Question: I am trying to run a dynamic web project using maven and spring. I have a code which uses the jquery-1.7.1.min.js. But i see compile errors in the file. The following is the screen shot of the errors.
Did any one got this same problem ever or know how to fix it

Thanks
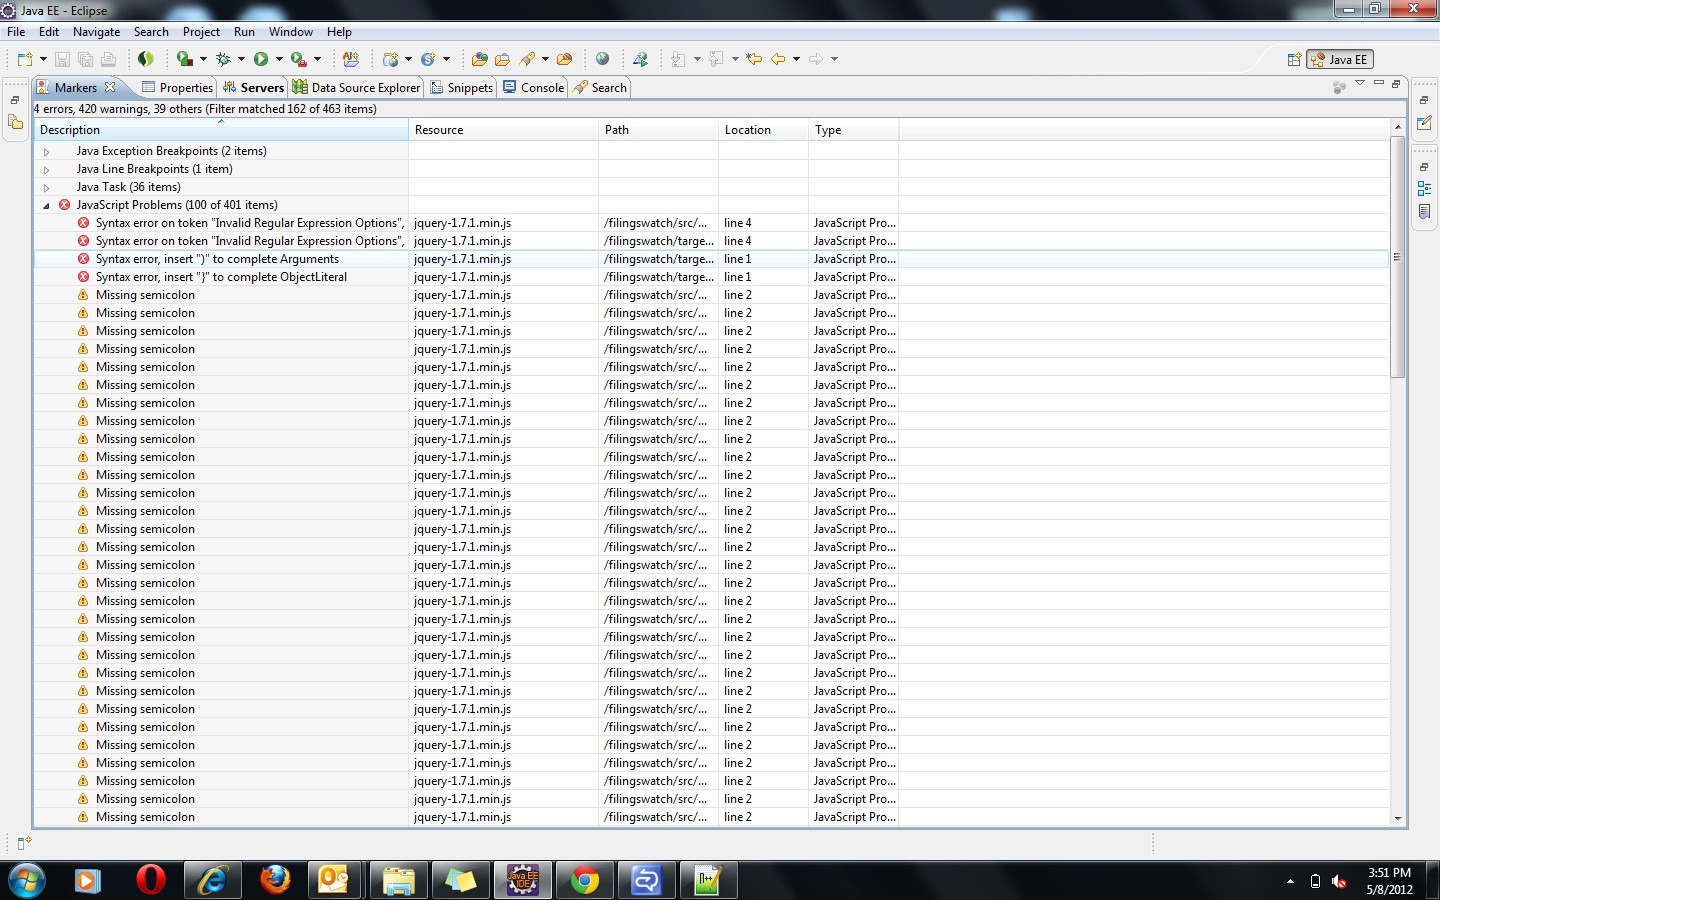
Answer: From <URL>
Workaround -
How to fix To get rid of the annoying Error symbol do the following:
1) Right click your Project root folder in your Eclipse Project Explorer View
2) Go to Properties -> JavaScript -> Include Path -> Source Tab
3) Select Excluded and Edit... and then Add..
4) Now you can either browse for JavaScript file which has errors or just enter a wildcard pattern which will exclude anything matched by your pattern. In my case i entered **/jquery*.js to exclude all jQuery library files.
5) Then you can hit OK, Finish and OK again
6)Your Eclipse Progress View should now show a Building Workspace message
7)Tada! The Error Symbol is gone!
In addition to above steps I had to manually delete the old problem markers.